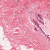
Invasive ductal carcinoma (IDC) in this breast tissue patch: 0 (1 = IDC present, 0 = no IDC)